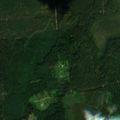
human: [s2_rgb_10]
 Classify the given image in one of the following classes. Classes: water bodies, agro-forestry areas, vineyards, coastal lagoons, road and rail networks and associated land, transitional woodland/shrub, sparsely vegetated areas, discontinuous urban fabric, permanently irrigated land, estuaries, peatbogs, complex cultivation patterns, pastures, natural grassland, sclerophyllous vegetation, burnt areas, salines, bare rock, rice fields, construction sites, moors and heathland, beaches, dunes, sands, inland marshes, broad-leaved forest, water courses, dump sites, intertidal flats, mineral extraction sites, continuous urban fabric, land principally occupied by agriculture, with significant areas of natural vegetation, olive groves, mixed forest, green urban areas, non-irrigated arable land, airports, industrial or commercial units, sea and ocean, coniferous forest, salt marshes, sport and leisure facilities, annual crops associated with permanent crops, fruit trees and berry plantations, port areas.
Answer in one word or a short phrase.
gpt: pastures, coniferous forest, transitional woodland/shrub